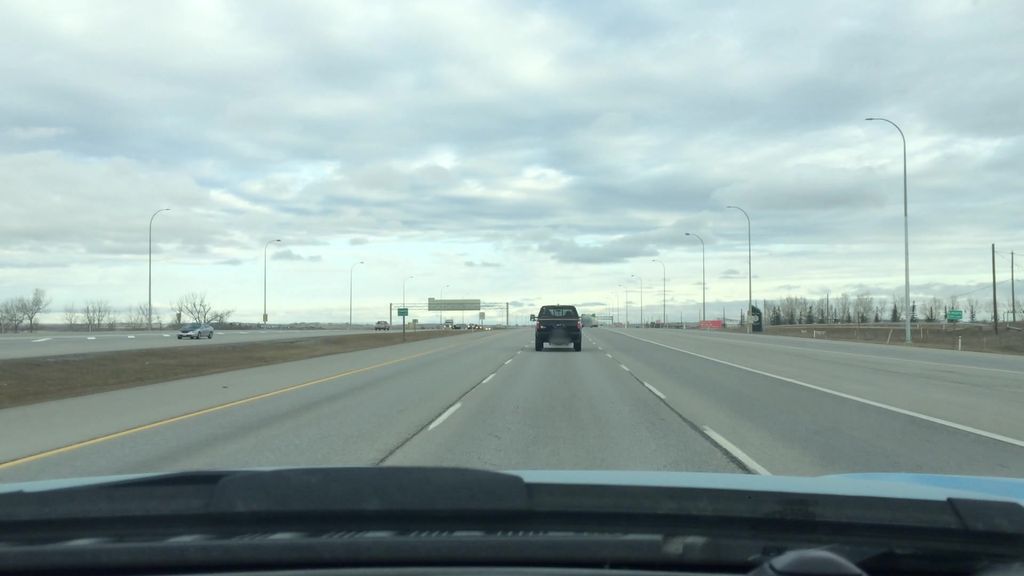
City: calgary